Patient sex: M
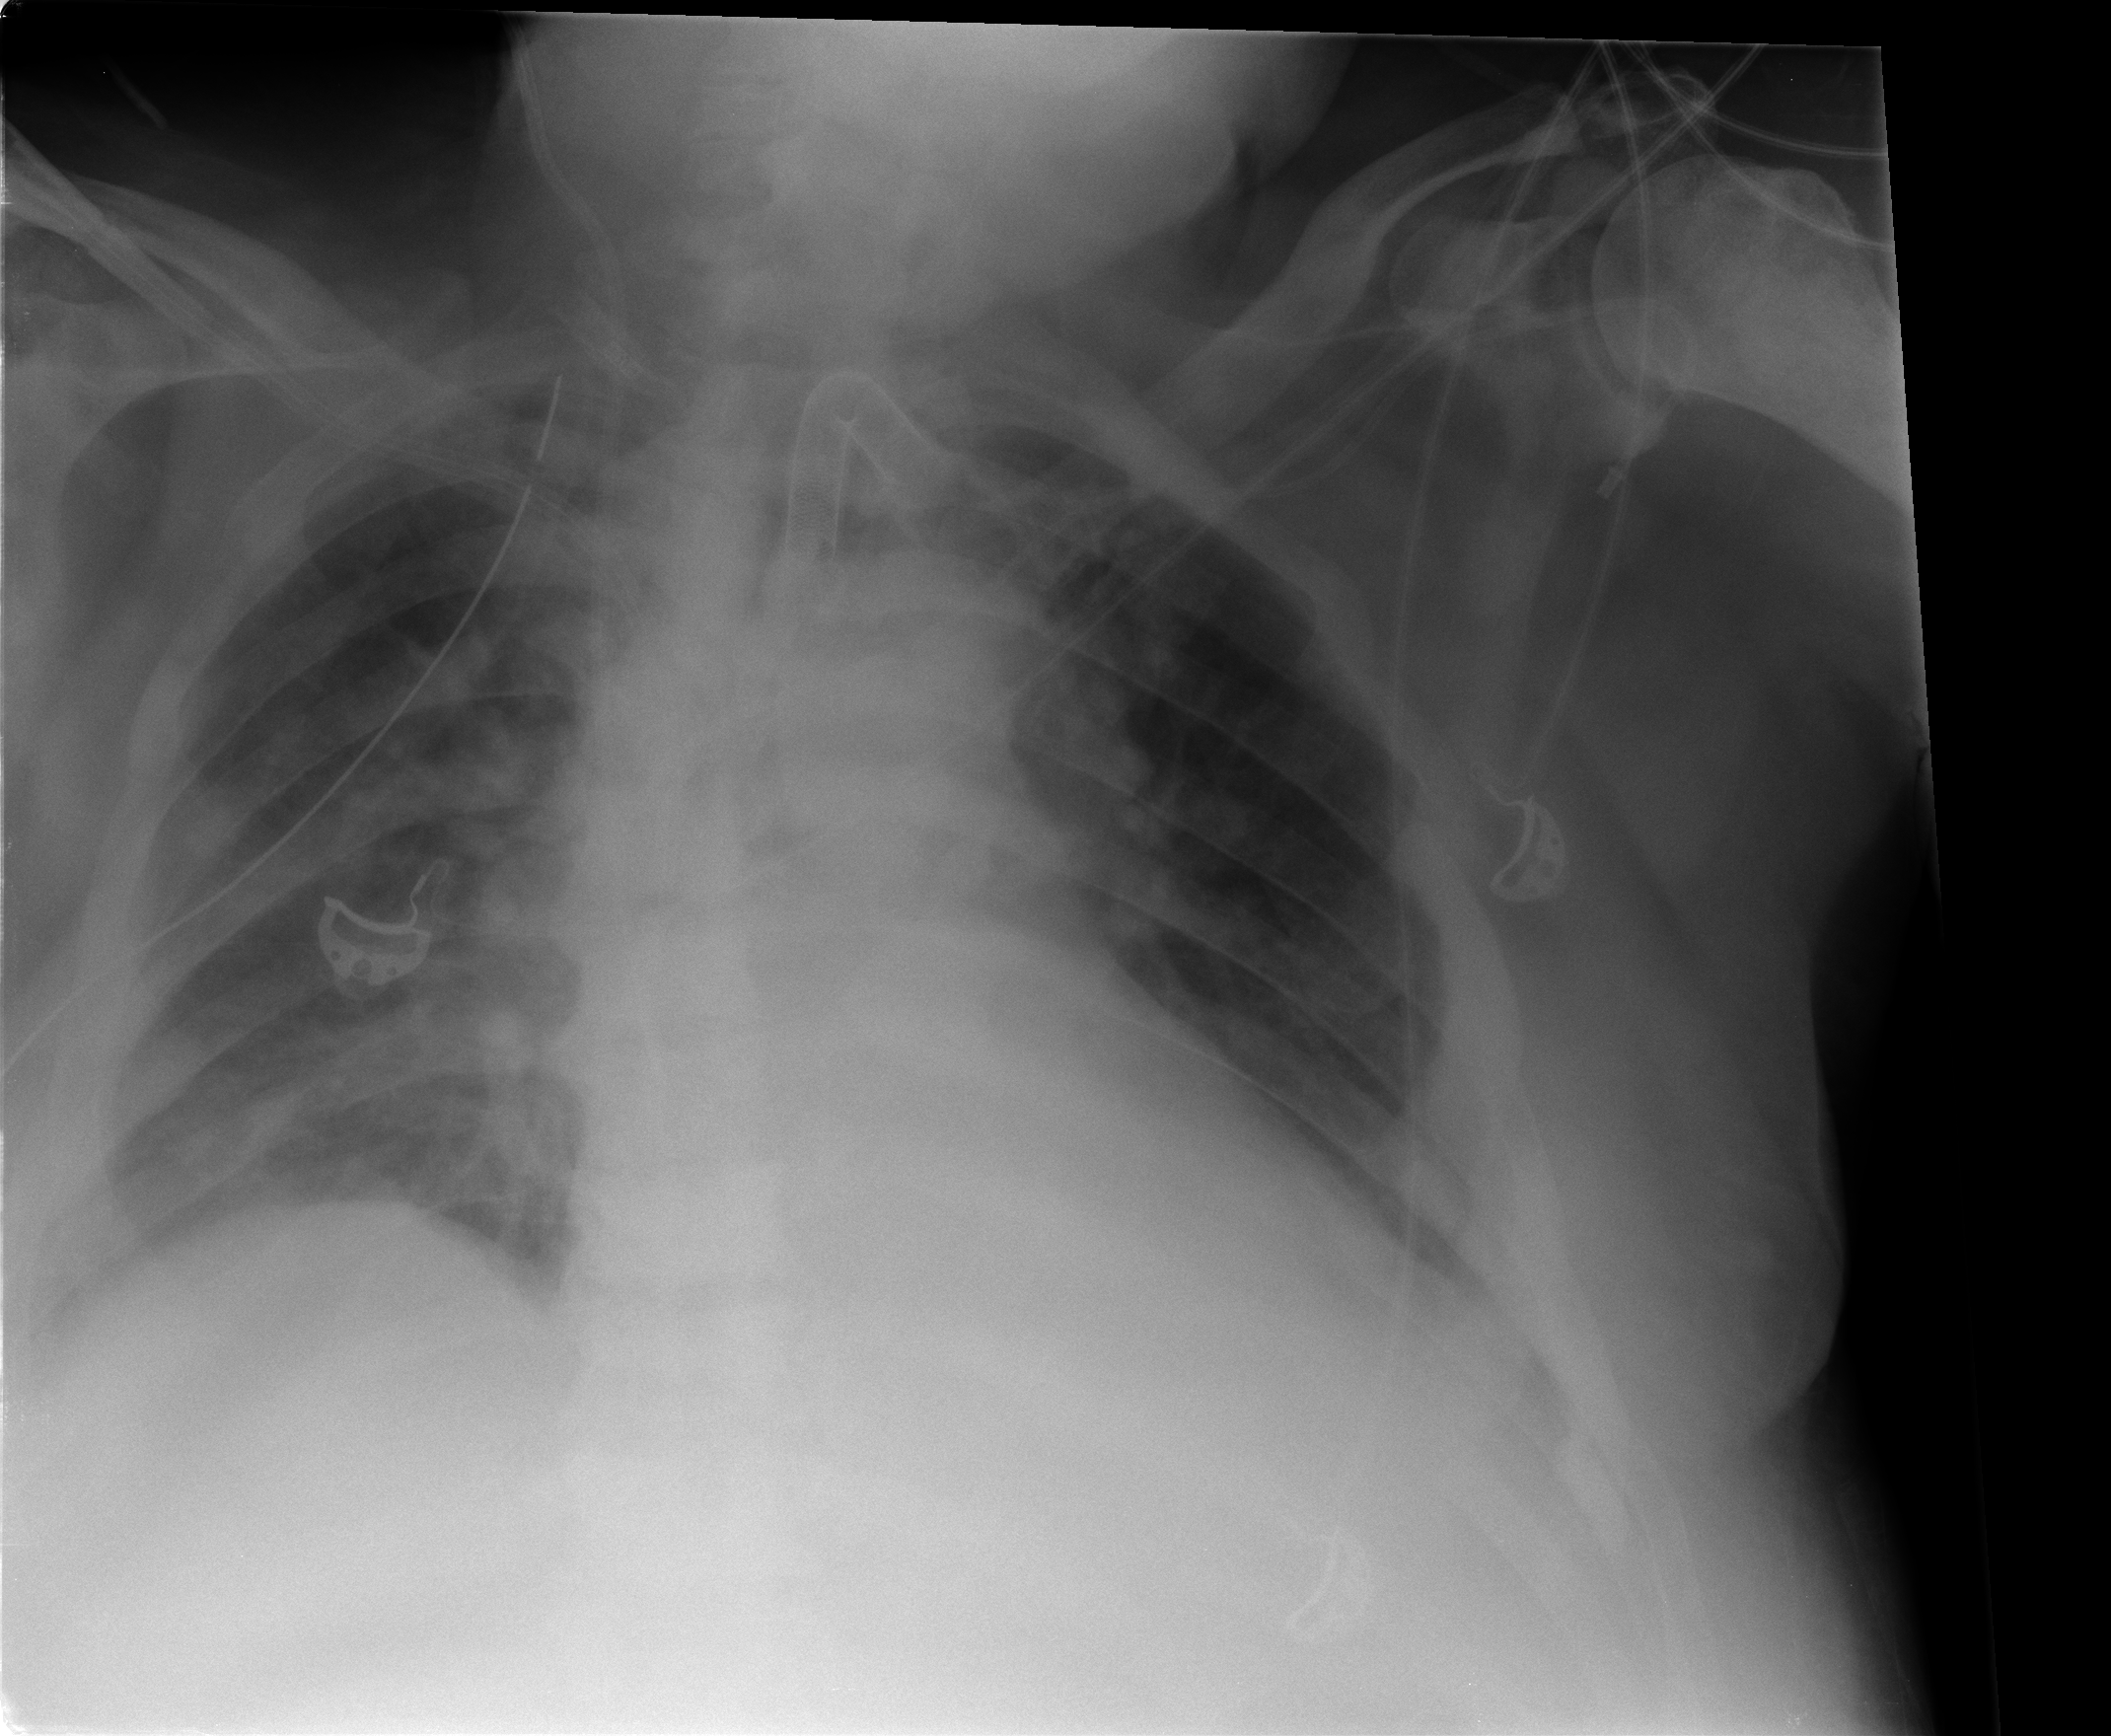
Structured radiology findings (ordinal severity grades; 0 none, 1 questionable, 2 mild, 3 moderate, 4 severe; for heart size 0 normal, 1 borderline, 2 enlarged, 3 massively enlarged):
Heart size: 0
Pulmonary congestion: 2
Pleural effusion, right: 2
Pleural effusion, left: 2
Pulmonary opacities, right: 0
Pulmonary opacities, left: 0
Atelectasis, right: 0
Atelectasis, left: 0